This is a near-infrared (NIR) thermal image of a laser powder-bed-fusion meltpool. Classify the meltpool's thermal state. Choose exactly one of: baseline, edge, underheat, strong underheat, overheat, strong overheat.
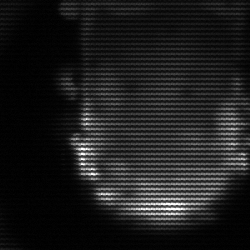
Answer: baseline